Field crop: maize
Growth stage: 2
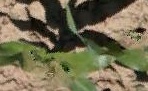
Species: maize